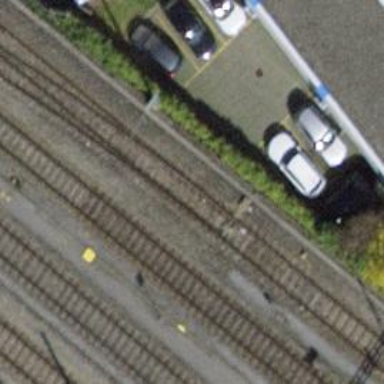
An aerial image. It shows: Railway switch.